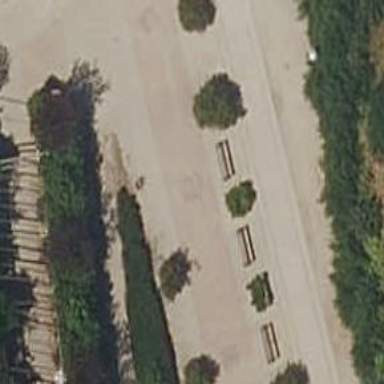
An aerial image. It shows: Bench for seating.